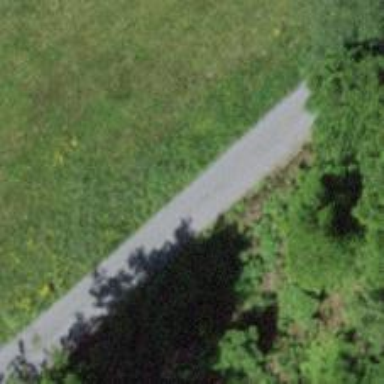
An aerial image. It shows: Golf cartpath that is also road path.